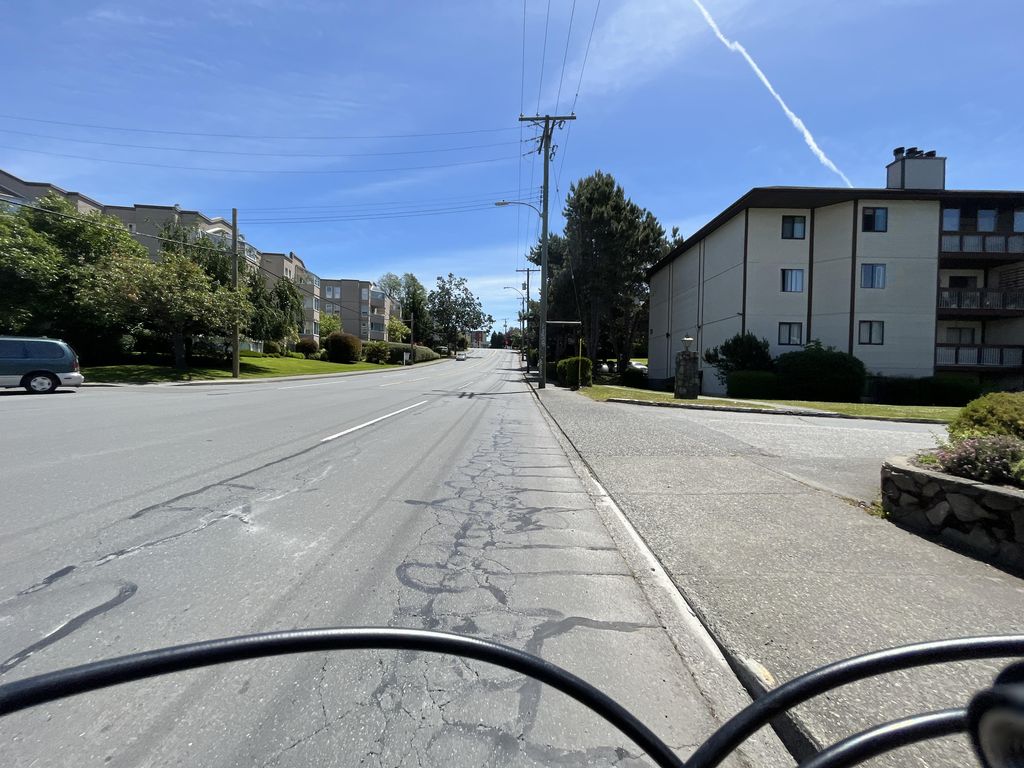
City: victoria